Field crop: tomato
Growth stage: 2
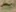
Species: solanum